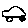
Label: car